Interaction volume radius: 5 \u00c5
Interaction volume height: 30 \u00c5
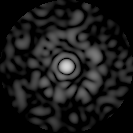
Disorder parameter: 0.877